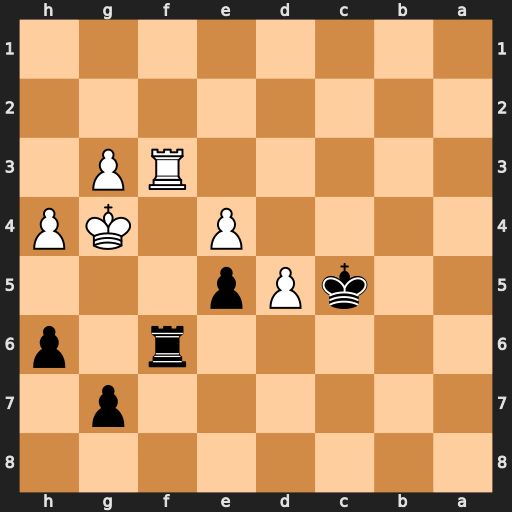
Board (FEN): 8/6p1/5r1p/2kPp3/4P1KP/5RP1/8/8
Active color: b
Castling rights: -
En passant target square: -
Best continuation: h5+ Kxh5 Rxf3